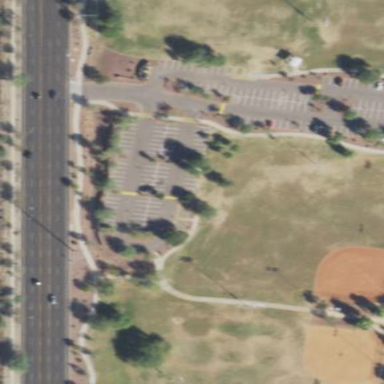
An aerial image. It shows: Softball pitch for leisure sports.